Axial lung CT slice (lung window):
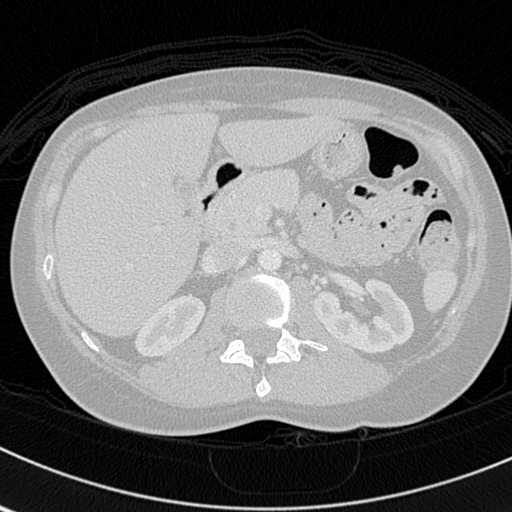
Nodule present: no